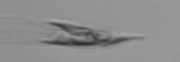
Label: Chrysochromulina_lanceolata